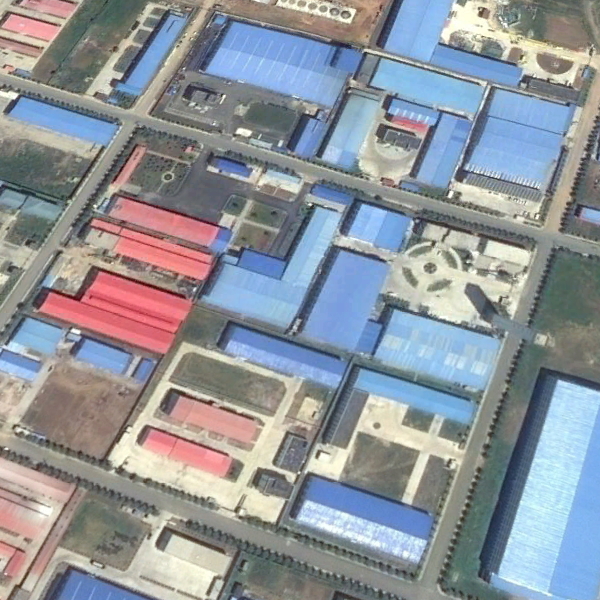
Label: Industrial